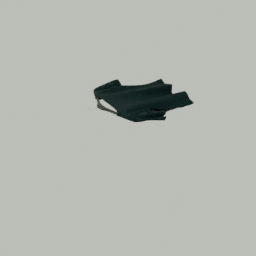
Label: people